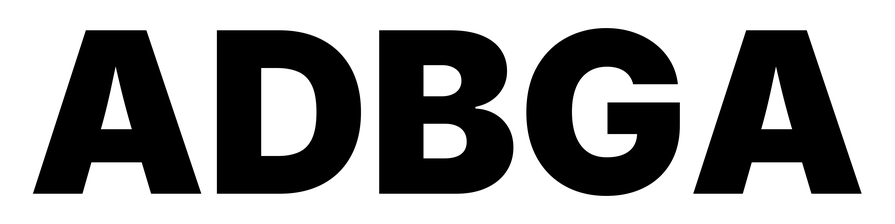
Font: Inter_Black